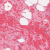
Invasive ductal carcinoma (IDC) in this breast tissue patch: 0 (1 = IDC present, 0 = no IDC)